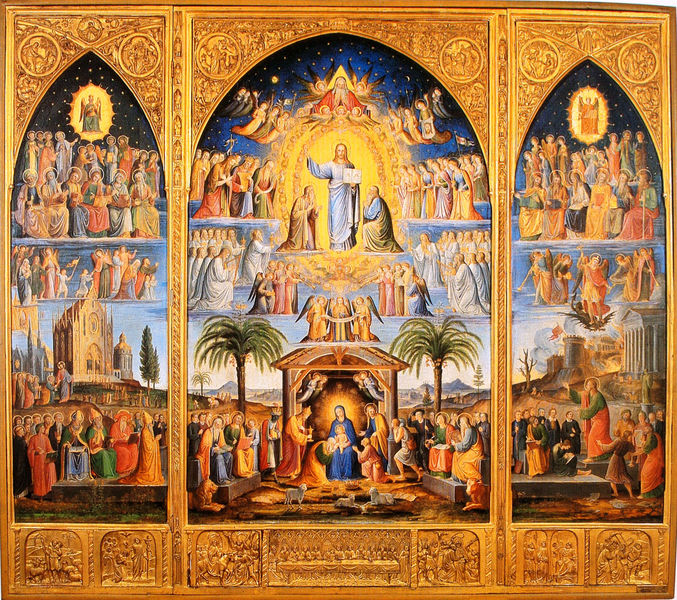
Titel: Der Triumph der Kirche
Künstler: Konrad Eberhard
Standort: Basel
Institution: St. Clara-Spital
Schlagwörter: baum, berg, blau, flügel, gemälde, gott, himmel, mann, schatten, weiß, wolken, bäume, gelb, grün, landschaft, menschen, braun, bunt, fenster, frau, hell, holz, licht, mitte, nacht, orange, schwarz, säulen, haus, rot, tiere, malerei, ornament, gericht, bibel, geschichte, rahmen, horizont, hügel, hütte, kirche, sonne, gold, drei, gewänder, kind, rechts, turm, engel, relief, bilder, bogen, fahne, berge, gebirge, farbe, baby, rundbogen, brand, bischof, tafel, ornamente, palme, stufen, abbild, zinnen, foto, bögen, lamm, schaf, scheune, kreuz, religion, stern, links, strahlen, sterne, beten, altar, heiligenschein, leben, farbfoto, spitzbogen, spitzbögen, christus, jesus, jesus christus, christlich, jüngstes gericht, priester, religiös, segen, stall, predigt, palmen, mohr, könige, tempel, löwe, heilige, abendmahl, kitsch, jünger, heilig, maria, reliefs, madonna, anbetung, betend, jerusalem, schafe, hirten, szenen, auferstehung, rosetten, altarbild, himmelfahrt, josef, scheinen, geburt, krippe, tryptichon, weihnachten, predella, retabel, häsuer, flügelaltar, geburt christi, geburt jesu, mandorla, mitteltafel, plamen, scharen, segensgestus, triptychon, apostel, heiliger geist, gottvater, triptichon, madorla, bethlehem, marienleben, heilige drei könige, jesu geburt, kniene, köneige, tripticum